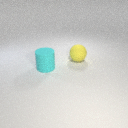
large yellow rubber sphere to the right of large cyan rubber cylinder